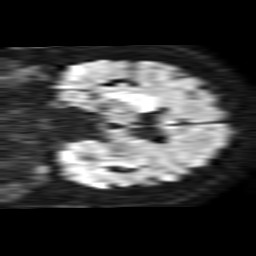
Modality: TRACE
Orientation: coronal
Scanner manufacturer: philips
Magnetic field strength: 1.5 T
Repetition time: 3.461 s
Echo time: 0.07078 s